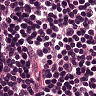
Metastatic tissue present: no